The image is an STFT spectrogram (time versus frequency) of a rolling-element bearing's vibration signal. Classify the bearing condition as one of: normal, inner_race, outer_race, ball.
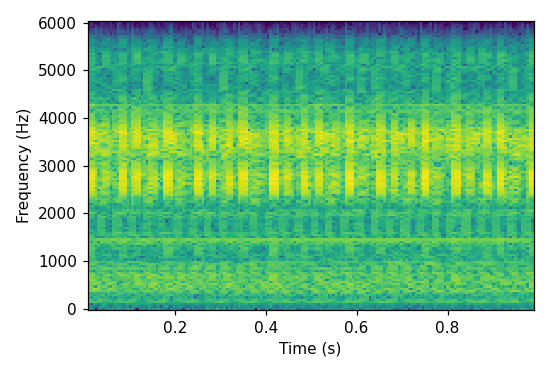
Answer: inner_race